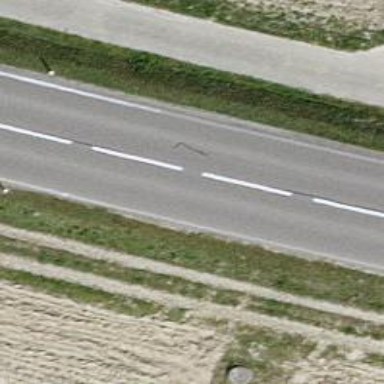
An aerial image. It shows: Secondary road with asphalt surface.